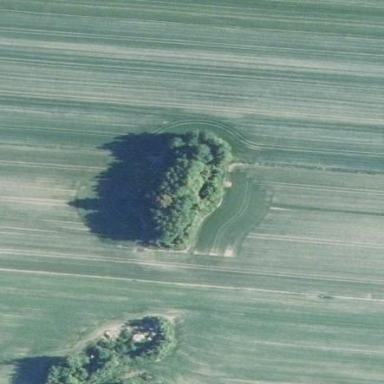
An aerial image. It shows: Forest area predominantly covered with needle-leaved trees.